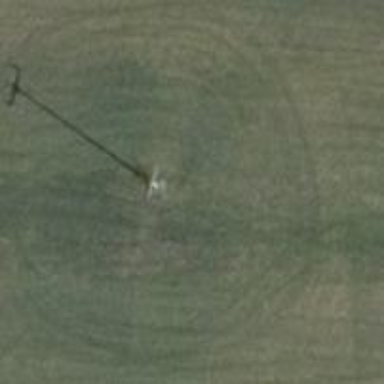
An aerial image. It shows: Power pole.